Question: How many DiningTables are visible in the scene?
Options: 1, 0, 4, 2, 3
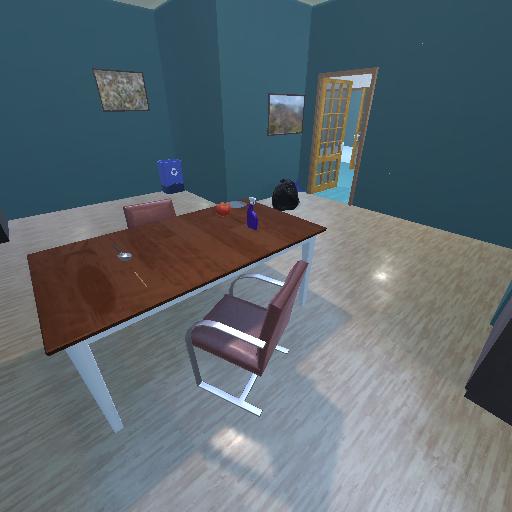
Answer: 1